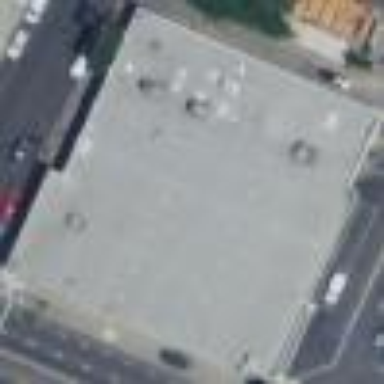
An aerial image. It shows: Building.